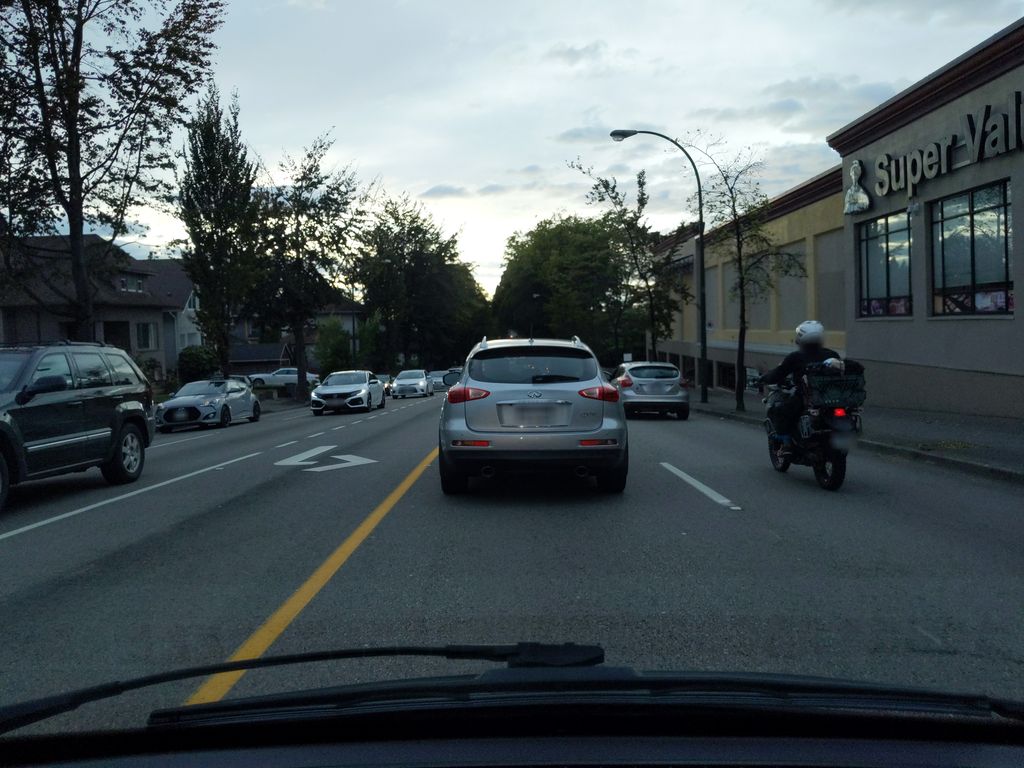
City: vancouver